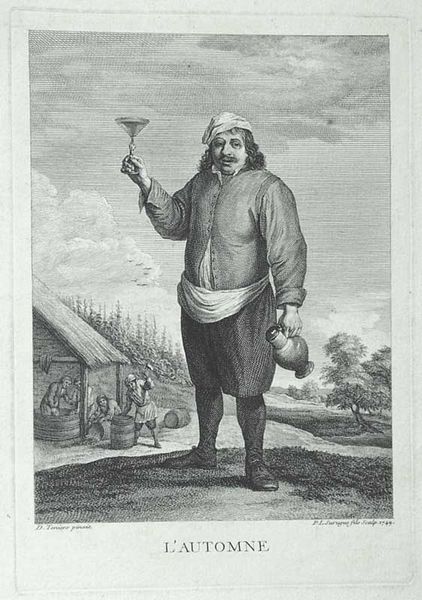
Titel: L'automne
Künstler: Pierre Louis Surugue
Standort: Karlsruhe
Institution: Staatliche Kunsthalle Karlsruhe
Schlagwörter: hands, hat, men, people, stockings, white, belt, black, face, france, gray, green, grey, hair, nose, old, portrait, picture, print, vase, wine, woodcut, hand, wood, glas, cloud, clouds, horses, man, sky, tree, background, hill, house, landscape, nature, peasant, water, roof, trees, village, feet, male, autumn, light, path, drawing, paper, black and white, shadow, cap, mouth, scarf, buttons, caricature, etching, sketch, allegory, beard, french, personification, glass, jacket, fall, lift, photo, town, human, mann, clothes, leaves, lawn, art, what, nineteenth century, large, shoes, engraving, hut, bottle, cloth, foreground, farm, branches, cottage, chest, cup, figure, tent, wash, dutch, grapes, work, working, drunk, salute, trousers, rich, worker, shirt, series, hold, jug, pitcher, standing, alcohol, beer, drink, well, camp, stomach, button, big, barn, mustache, tall, moustache, workers, press, copper, labor, bell, barrel, barrels, chalice, fat, goblet, harvest, colonial, and, martini, har, jar, belly, eighteenth century, toast, etch, flask, craftsman, n, autme, thick, etchinf, l'automne, lautomne, automne, crusou, hard, pressing, making, artistic, wine press, wine making, automn, tankard, cumberbund, birds, laborers, bottling, cider, vineyard, thatch, we, single figure, grail, chef, villager, beaker, worksmen, barrol, oley, memem, asfadfa, cu, sample, share, l'autuomne, sutumn